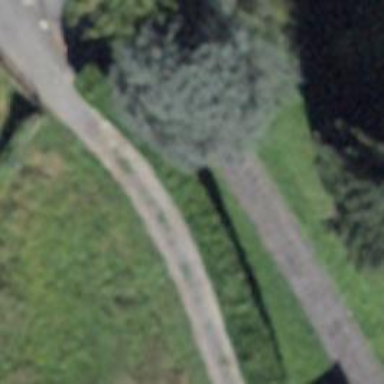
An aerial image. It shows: Unpaved driveway with service road designation.